Question: I am new to python and Django.I have installed Django 1.5.1 and python 2.7.My OS is windows 7.I am doing coding in eclipse.I have typed 'python manage.py runserver' in windows powershell and started the server.then I changed the server port number to 8080 by the command 'python manage.py runserver 8080'.Both conditions worked initially.I am trying to use sqlite database.I have typed 'python manage.py syncdb' for creating tables.It asks for a superuser and somehow i didn't type any password and operation got failed.I have seen in <URL> that use '.schema' for viewing the tables created.My issues are:
1. I am unable to view the tables created .I think I am wrong in the usage of .schema command
2. When I reload the http://127.0.0.1:8080/page,it didnt get connected even after restarting the wamp server. My settings.py is like this ADMINS = (
# ('Your Name', 'your_email@example.com'),
)
MANAGERS = ADMINS
DATABASES = {
'default': {
'ENGINE': 'django.db.backends.sqlite3', # Add 'postgresql_psycopg2', 'mysql', 'sqlite3' or 'oracle'.
'NAME': 'C:\Eclipse\workspace\mysite\src\sqlite.db', # Or path to database file if using sqlite3.
# The following settings are not used with sqlite3:
'USER': '',
'PASSWORD': '',
'HOST': '', # Empty for localhost through domain sockets or '127.0.0.1' for localhost through TCP.
'PORT': '', # Set to empty string for default.
}
}
# Hosts/domain names that are valid for this site; required if DEBUG is False
# See https://docs.djangoproject.com/en/1.5/ref/settings/#allowed-hosts
ALLOWED_HOSTS = []
# Local time zone for this installation. Choices can be found here:
# http://en.wikipedia.org/wiki/List_of_tz_zones_by_name
# although not all choices may be available on all operating systems.
# In a Windows environment this must be set to your system time zone.
TIME_ZONE = 'Asia/Kolkata'
INSTALLED_APPS = (
'django.contrib.auth',
'django.contrib.contenttypes',
'django.contrib.sessions',
'django.contrib.sites',
'django.contrib.messages',
'django.contrib.staticfiles',
# Uncomment the next line to enable the admin:
# 'django.contrib.admin',
# Uncomment the next line to enable admin documentation:
# 'django.contrib.admindocs',
)
Please help me.Thanks for your answers

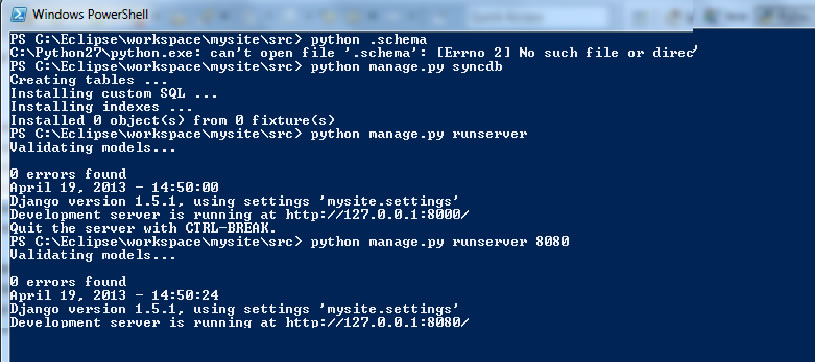
Answer: It looks like Django can't set-up the DB.
Try to replace:
'''
'NAME': 'C:\Eclipse\workspace\mysite\src\sqlite.db',
'''
By:
'''
'NAME': 'sqlite.db',
'''
In your settings.py.
It could be a path problem.
You should also check the directory permissions to be sure that Django can write the DB to it. I have no experience with Windows regarding this point.